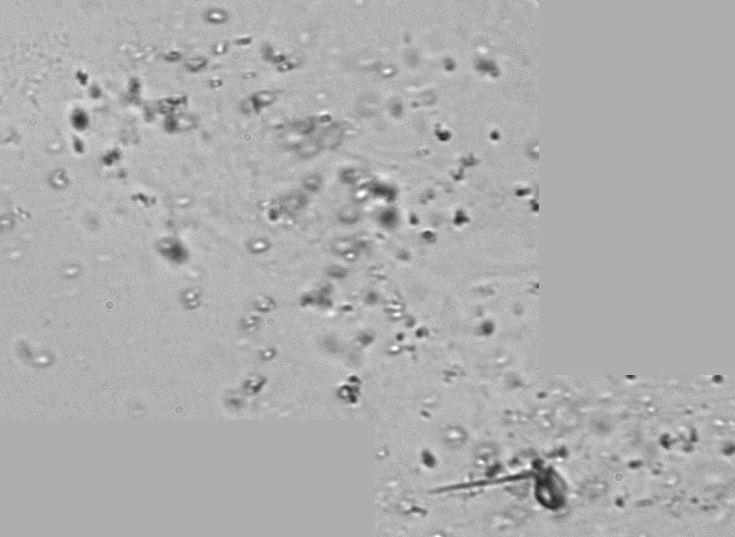
Label: Phaeocystis